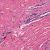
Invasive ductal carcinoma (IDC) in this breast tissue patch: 0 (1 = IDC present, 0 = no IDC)